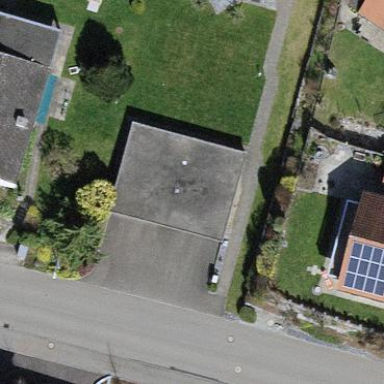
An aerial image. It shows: Garage with flat roof.